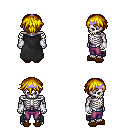
a pixel art fantasy rpg character, male body template, skeleton, black cape, magenta pants, blonde short bangs hairstyle, purple tiara, white cloth bracers, brown slippers, four views (front, back, left, right), 2x2 character sprite sheet, small pixel art, hard edges, no anti-aliasing